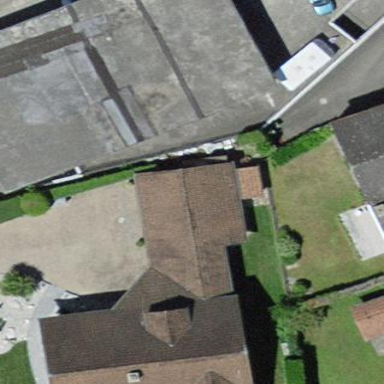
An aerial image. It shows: Building with tile roof.